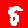
Digit: 5